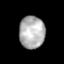
Tissue: prostate
Cell type: T cells
Senescence score: 0.3516
Nuclear area (px): 810
Mean DAPI intensity: 177.991